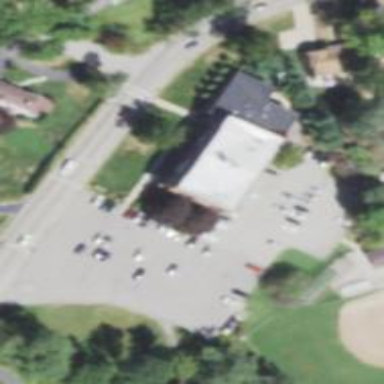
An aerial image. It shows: Historic school.